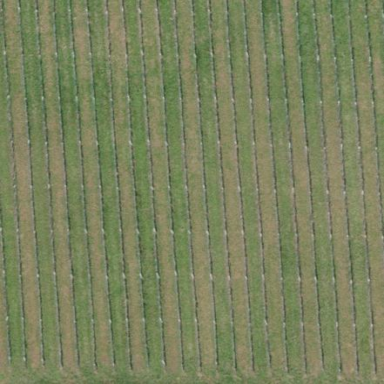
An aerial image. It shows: Vineyard.